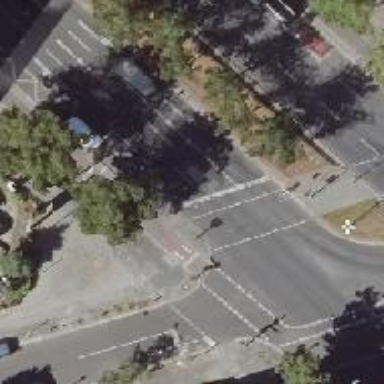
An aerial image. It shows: Crossing with traffic signals.